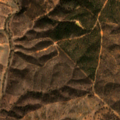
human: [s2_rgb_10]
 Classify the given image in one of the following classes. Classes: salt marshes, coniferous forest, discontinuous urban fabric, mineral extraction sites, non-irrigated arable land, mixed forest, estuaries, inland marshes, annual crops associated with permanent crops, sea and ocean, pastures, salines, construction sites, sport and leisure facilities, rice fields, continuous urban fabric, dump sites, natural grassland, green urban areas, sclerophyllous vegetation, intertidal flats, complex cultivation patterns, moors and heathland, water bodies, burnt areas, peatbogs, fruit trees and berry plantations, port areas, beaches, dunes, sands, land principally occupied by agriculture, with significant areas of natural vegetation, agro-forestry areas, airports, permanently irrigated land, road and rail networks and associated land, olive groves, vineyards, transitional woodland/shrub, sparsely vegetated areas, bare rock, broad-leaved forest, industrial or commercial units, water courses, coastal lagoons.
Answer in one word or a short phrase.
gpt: agro-forestry areas, broad-leaved forest, coniferous forest, transitional woodland/shrub